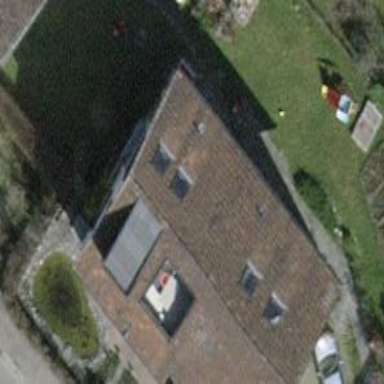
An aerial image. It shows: Detached building.